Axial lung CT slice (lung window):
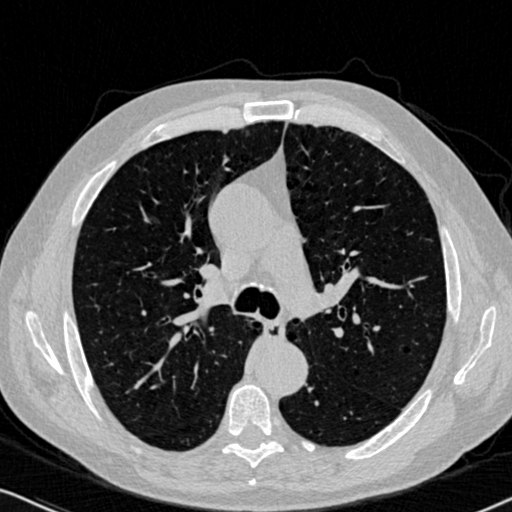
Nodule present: no